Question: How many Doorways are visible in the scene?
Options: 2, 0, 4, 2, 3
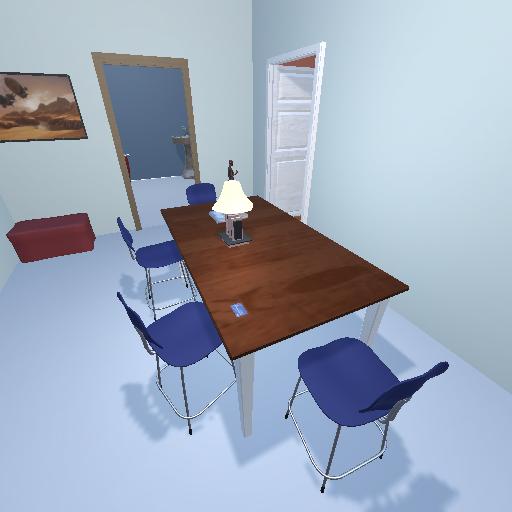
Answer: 2